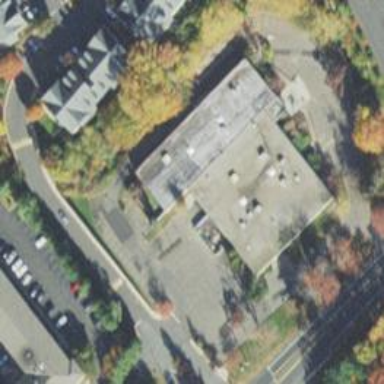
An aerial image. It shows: Fitness center within clinic.